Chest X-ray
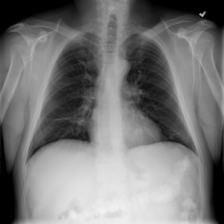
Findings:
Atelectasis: positive
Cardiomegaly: negative
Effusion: negative
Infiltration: negative
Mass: negative
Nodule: negative
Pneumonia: negative
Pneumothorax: negative
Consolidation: negative
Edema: negative
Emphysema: negative
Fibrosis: negative
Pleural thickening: negative
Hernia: negative